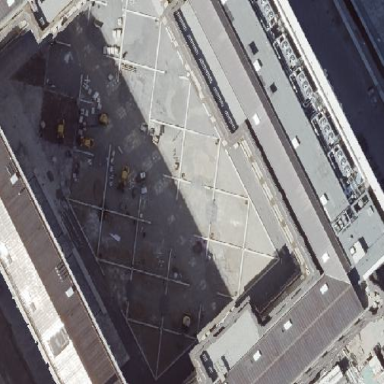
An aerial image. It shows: Courtyard created by human intervention.